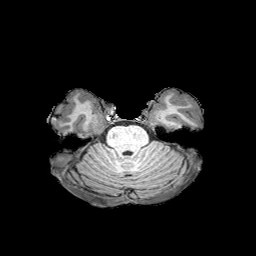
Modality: T1w
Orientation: coronal
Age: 18
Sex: female
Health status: healthy